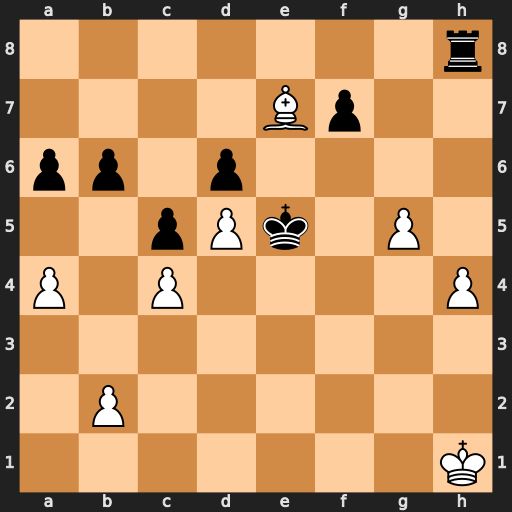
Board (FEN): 7r/4Bp2/pp1p4/2pPk1P1/P1P4P/8/1P6/7K
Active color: w
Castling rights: -
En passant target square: -
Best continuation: Bf6+ Ke4 Bxh8